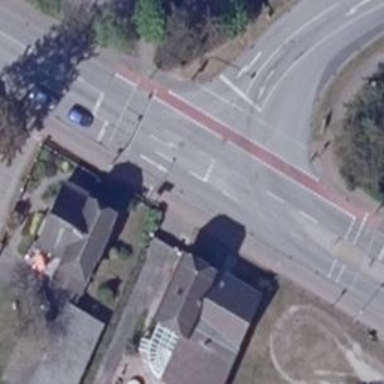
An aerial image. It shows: Road with traffic signals.